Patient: sex F, age 46
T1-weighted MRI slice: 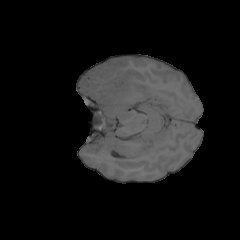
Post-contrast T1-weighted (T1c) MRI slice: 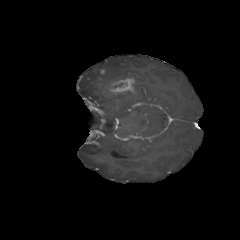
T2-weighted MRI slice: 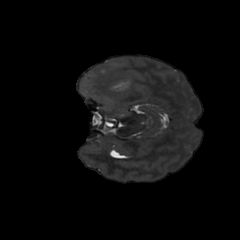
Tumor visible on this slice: yes
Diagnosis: Glioblastoma, IDH-wildtype
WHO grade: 4